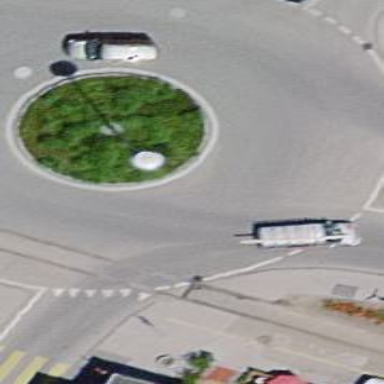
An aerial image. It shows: Secondary road with asphalt surface leading to roundabout.